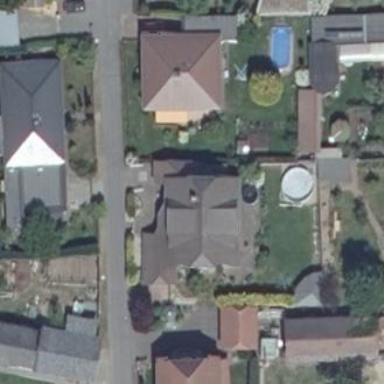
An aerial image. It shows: Detached building.